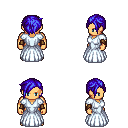
a pixel art fantasy rpg character, male body template, human, tanned skin, underdress, metal pants, blue pixie cut hairstyle, leather bracers, four views (front, back, left, right), 2x2 character sprite sheet, small pixel art, hard edges, no anti-aliasing